Question: I'd like to create a 'ggplot' which use two variables to fill in different way. Based on this <URL> I made
'''
x = c("Band 1", "Band 2", "Band 3")
y1 = c("1","2","3")
y2 = c("2","3","4")
to_plot <- data.frame(x=x,y1=y1,y2=y2)
melted<-melt(to_plot, id="x")
ggplot(melted,aes(x=x,y=value,fill=variable)) +
geom_bar(stat="identity",position = "identity", alpha=.3)
'''

but instead of 'alpha' parameter, I'd like to color each 'Band' value in different way and implement 'y1' as white bar with border in color of a given 'Band' and 'y2' as bar with color of of a given 'Band'. How to do it?
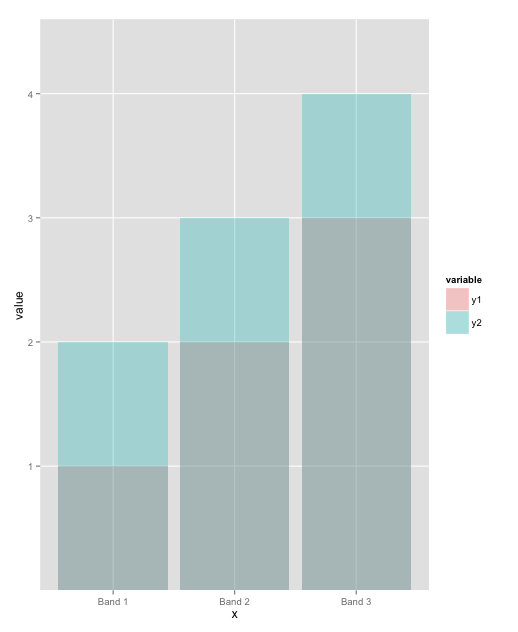
Answer: Here's my best attempt. You'll need several overrides here and there since your plot is not "ggplot-canonical" w.r.t. to 'aes' mapping.
'''
# extra variable to map to fill
melted$col <- ifelse(melted$variable == "y1", "white", melted$x)
# reorder appearance, so that y1 is plotted after y2
melted <- with(melted, melted[order(-as.numeric(variable)), ])
ggplot(melted, aes(x=x, y=value, fill=col, color=x, alpha=variable)) +
geom_bar(stat="identity", position="identity", size=2) +
scale_fill_manual(values = c("red", "green", "blue", "white"), guide=FALSE) +
scale_color_manual(values = c("red", "green", "blue")) +
scale_alpha_manual(values = c(1, 0.5), guide=FALSE)
'''